Interaction volume radius: 10 \u00c5
Interaction volume height: 25 \u00c5
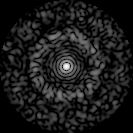
Disorder parameter: 0.8274